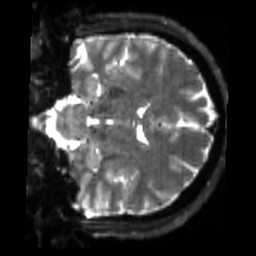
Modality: sbref
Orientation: coronal
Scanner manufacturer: siemens
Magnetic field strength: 3 T
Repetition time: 4 s
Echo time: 0.0594 s